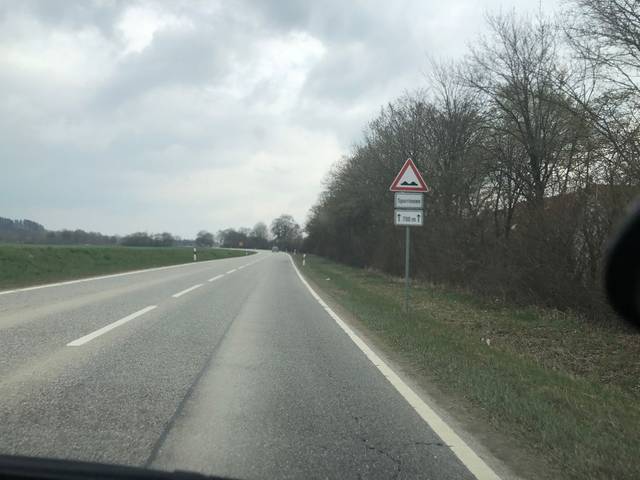
Region: Germany
Coordinates: 48.458, 11.675